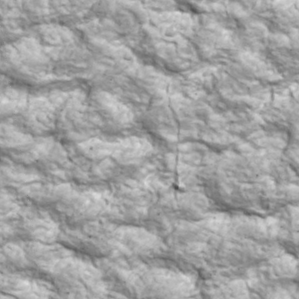
Label: non_frost